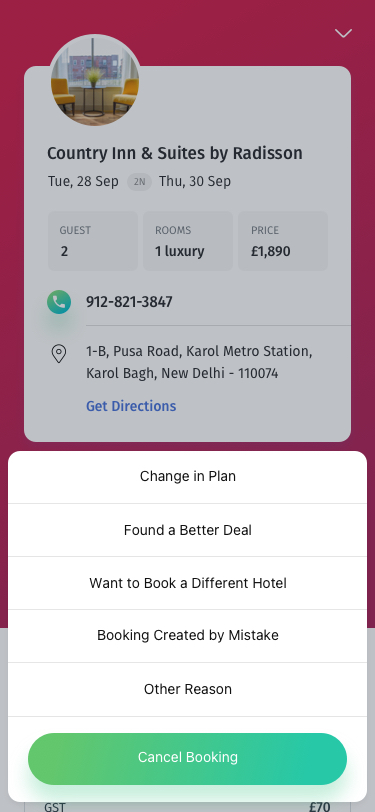
Text in this UI design:
Cancel Booking
Booking Created by Mistake
Want to Book a Different Hotel
Found a Better Deal
Change in Plan
Other Reason